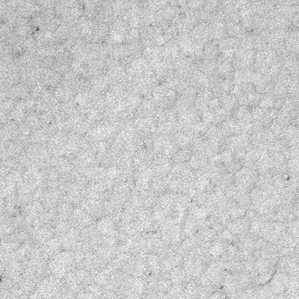
Label: frost